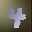
Label: 4